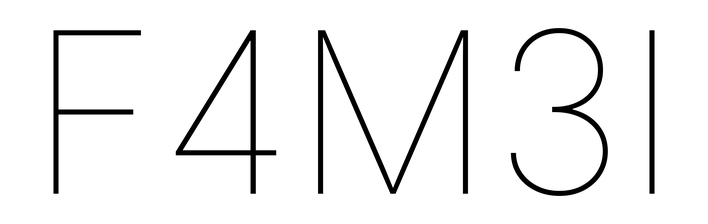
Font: Inter_Thin